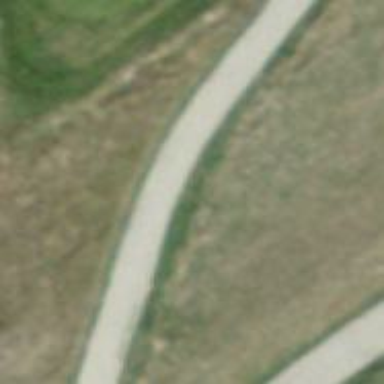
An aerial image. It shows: Designated golf cart track or path.